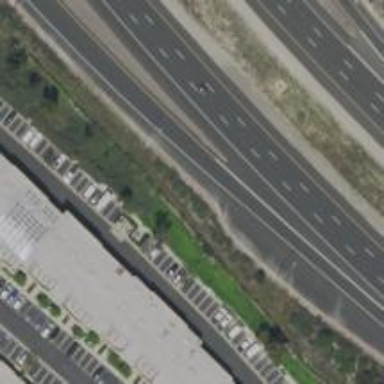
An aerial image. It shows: Motorway link.